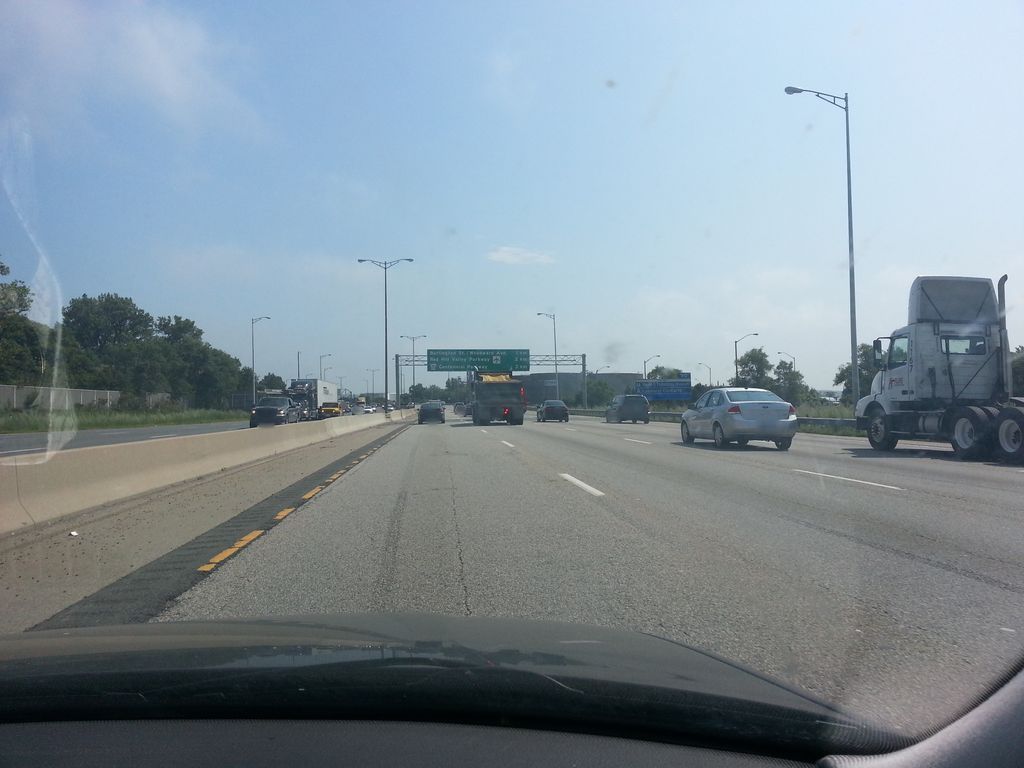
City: hamilton